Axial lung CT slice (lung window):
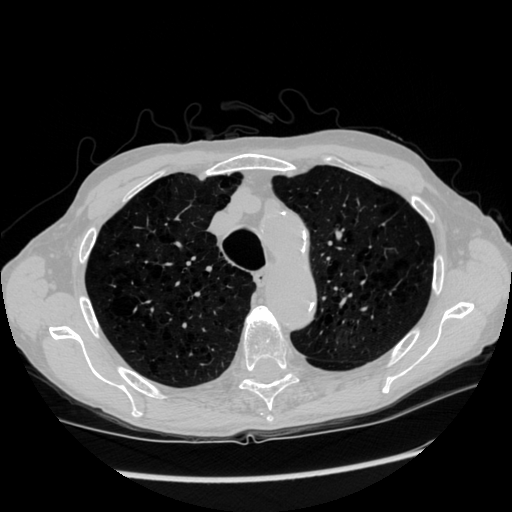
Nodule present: no